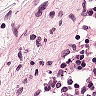
Metastatic tissue present: no